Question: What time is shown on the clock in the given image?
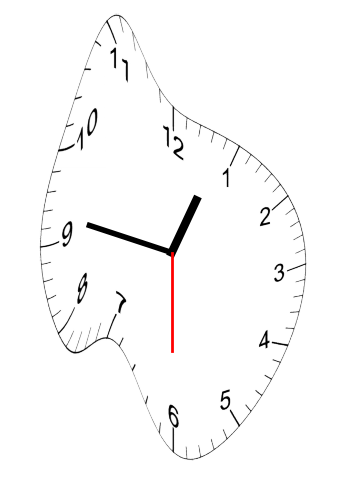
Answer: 12:46:30